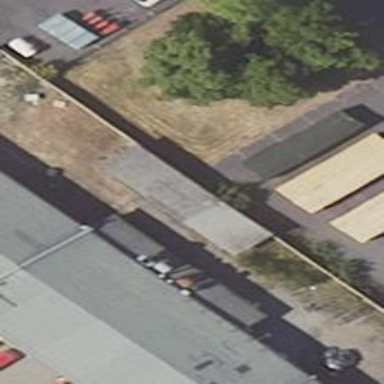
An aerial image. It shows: Shed building.